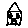
Label: house